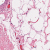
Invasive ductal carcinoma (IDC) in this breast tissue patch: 0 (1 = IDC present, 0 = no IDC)